Field crop: maize
Growth stage: 2
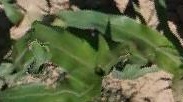
Species: maize